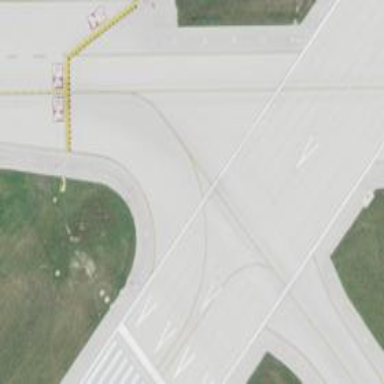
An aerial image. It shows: View of taxiway at the airport.